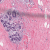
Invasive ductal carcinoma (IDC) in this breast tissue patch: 0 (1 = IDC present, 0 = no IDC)